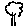
Label: tree